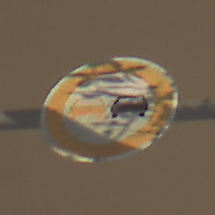
Verkehrszeichen: Ueberholverbot
Umgebung: Outdoor, Urban
Tageszeit: Night
Wetter: Overcast
Licht: Artificial
Jahreszeit: NotSpecified
Kontrast: HighContrast